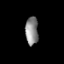
Tissue: prostate
Cell type: Endothelial cells
Senescence score: 0.6848
Nuclear area (px): 354
Mean DAPI intensity: 138.774